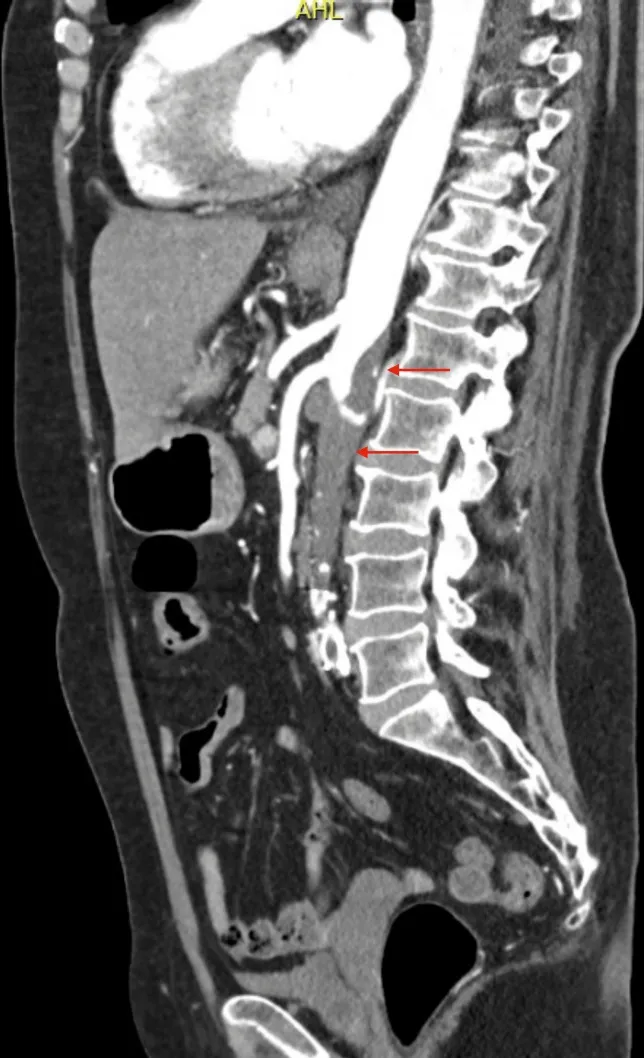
Abdominal CT angiography showing an almost complete opacification defect of the abdominal aorta (red arrows), below renal branches, with features suggesting chronic stent thrombosis.
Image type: radiology (ct)